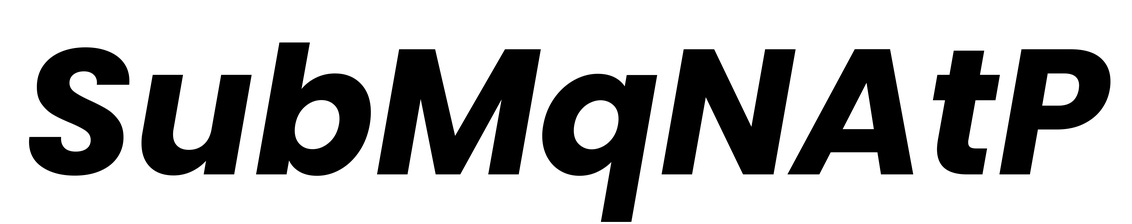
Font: Poppins-BoldItalic